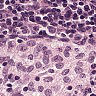
Metastatic tissue present: no